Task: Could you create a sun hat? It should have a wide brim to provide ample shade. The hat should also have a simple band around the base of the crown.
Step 94:
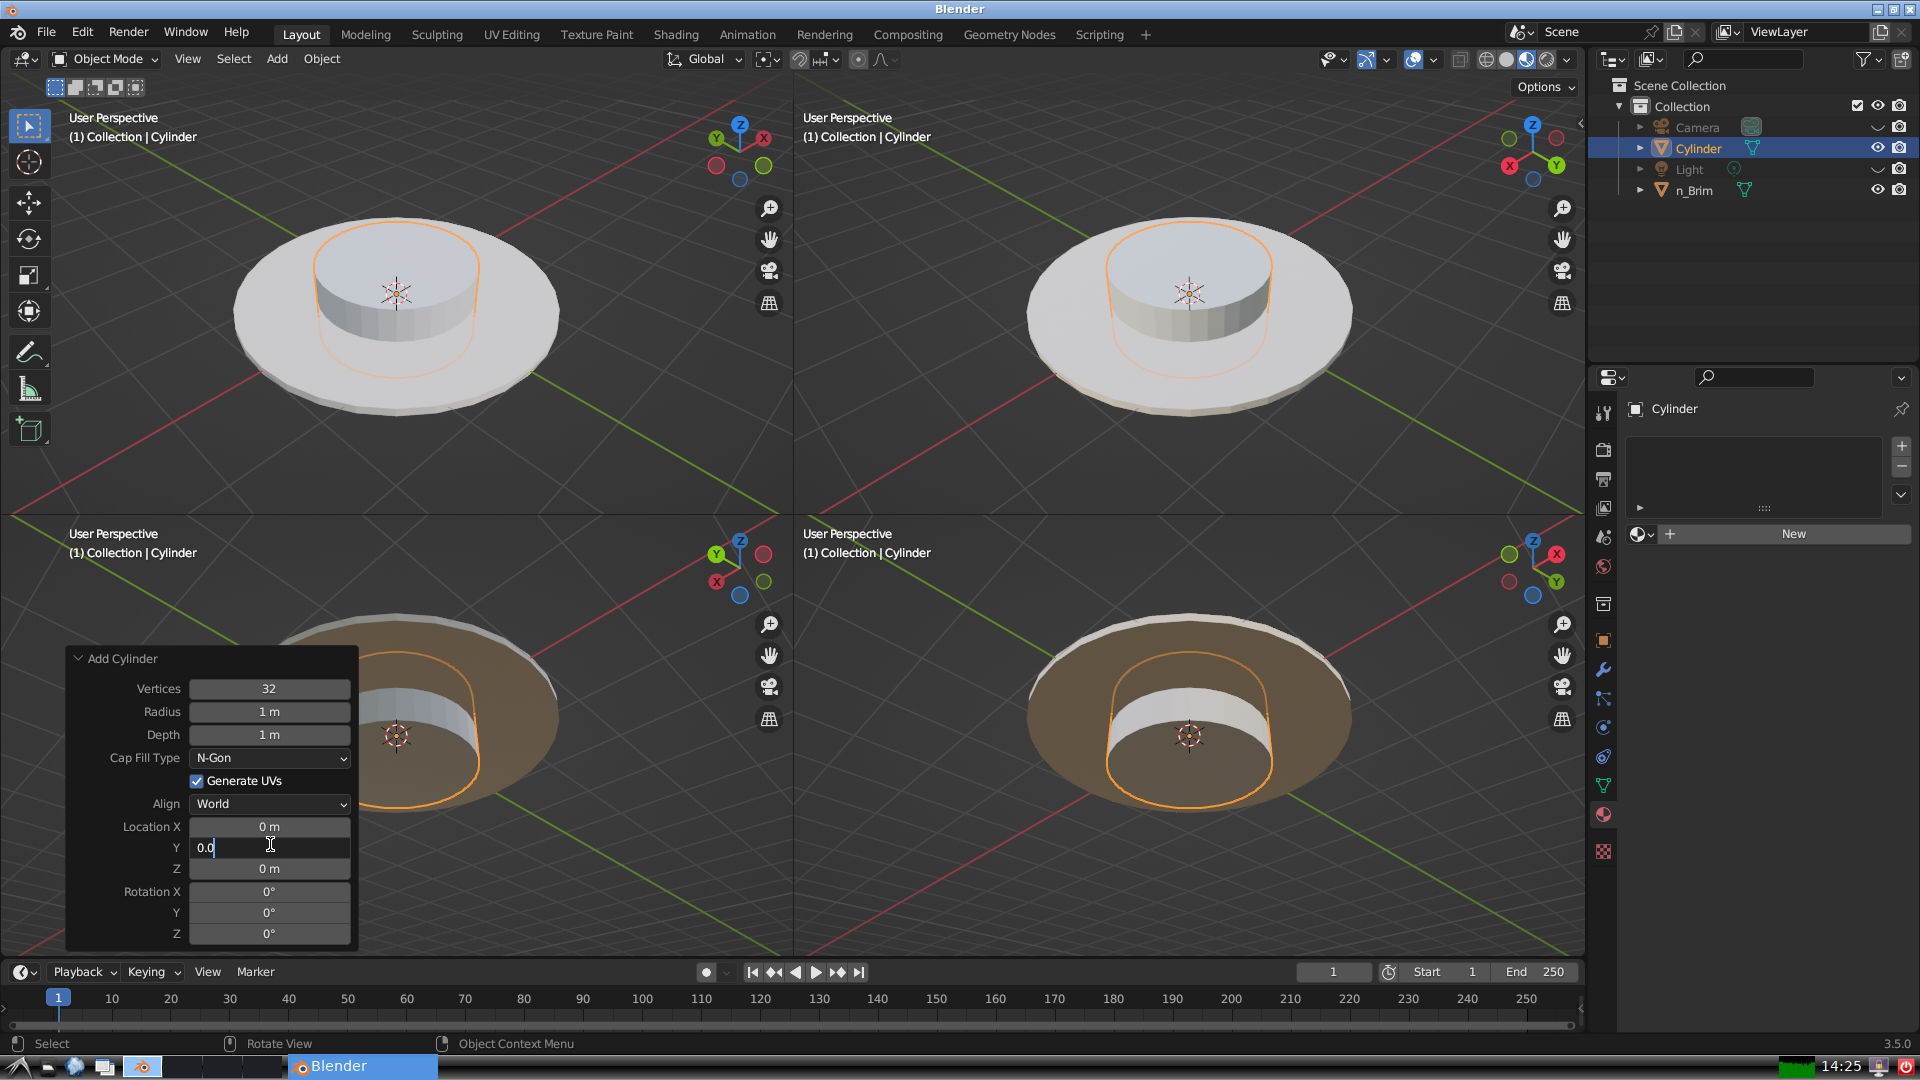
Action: {"key_press": ['Return']}